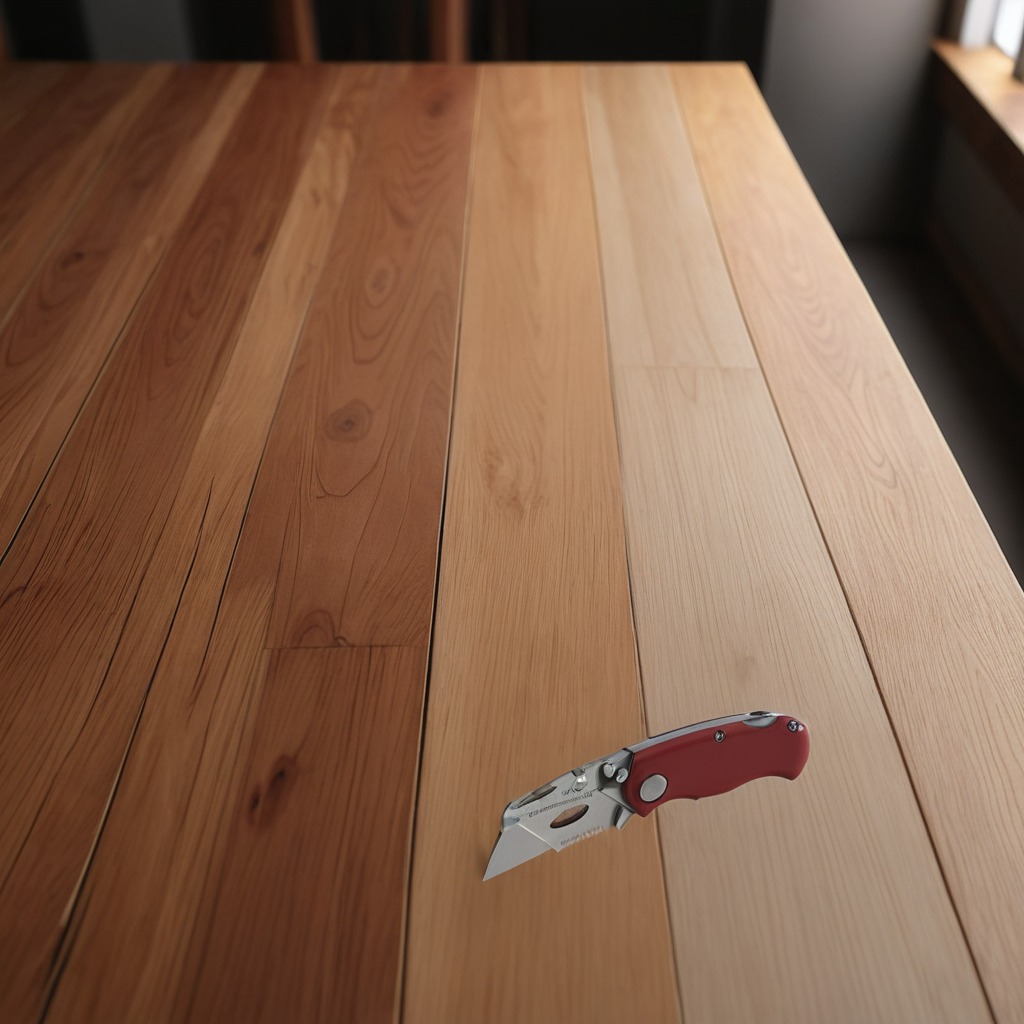
A utility knife is lying on the wooden table in a carpentry studio.